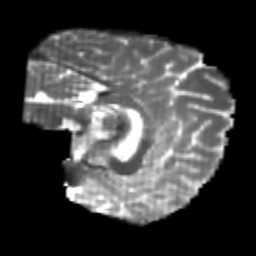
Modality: T2w
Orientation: sagittal
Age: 25
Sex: male
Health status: healthy
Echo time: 0.074 s